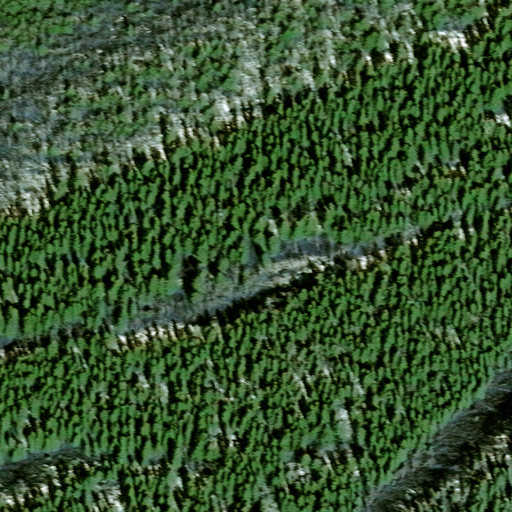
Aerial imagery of island in Alaska named Chetlechak Island containing only unknown